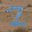
Label: 2